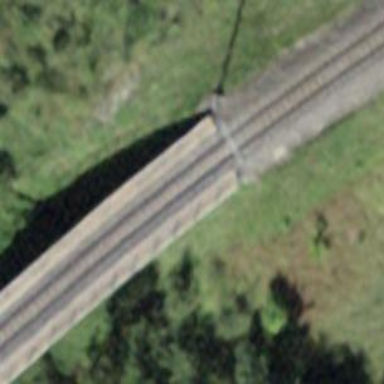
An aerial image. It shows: Narrow-gauge railway bridge with electrified contact line.